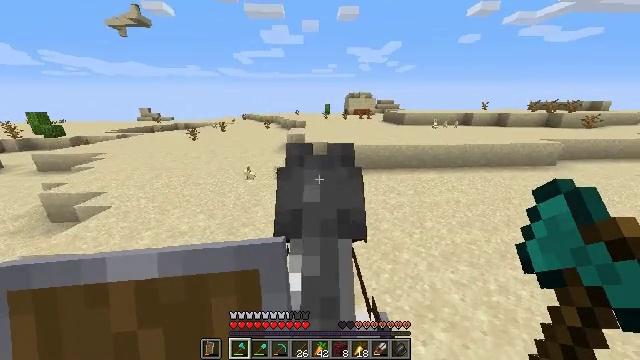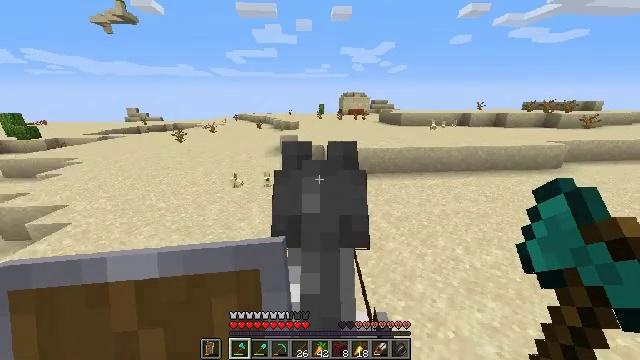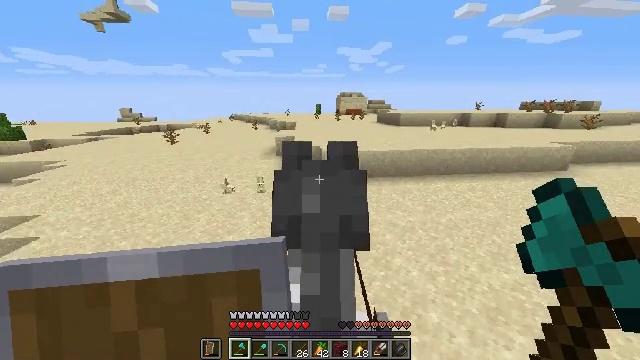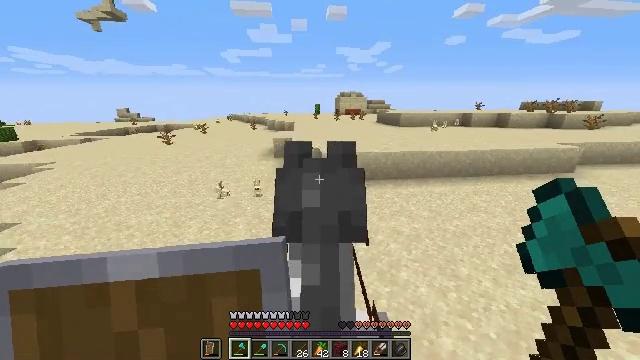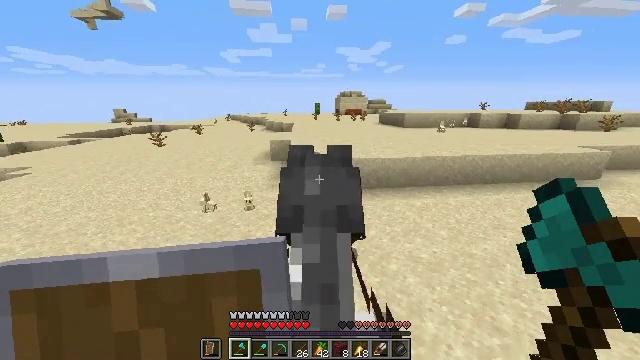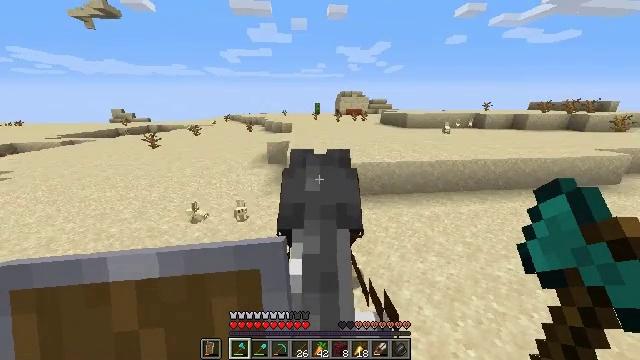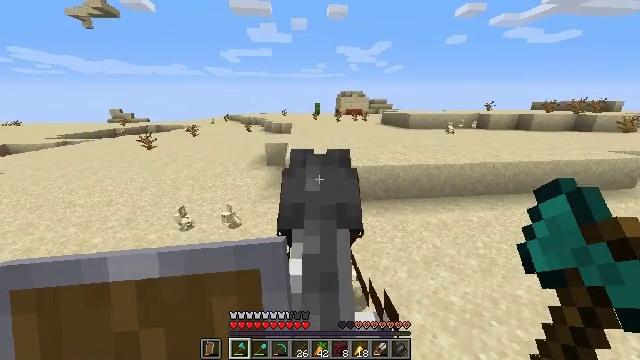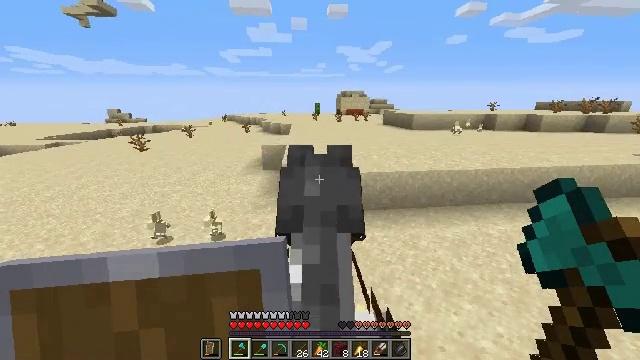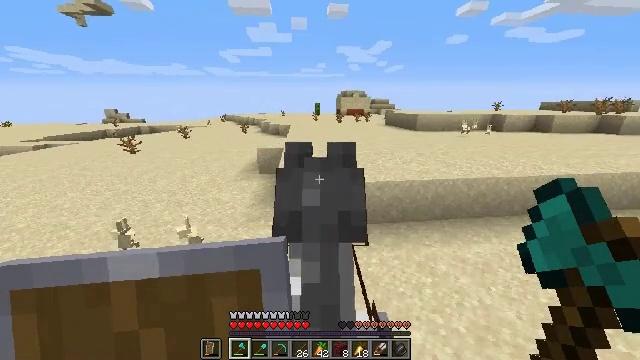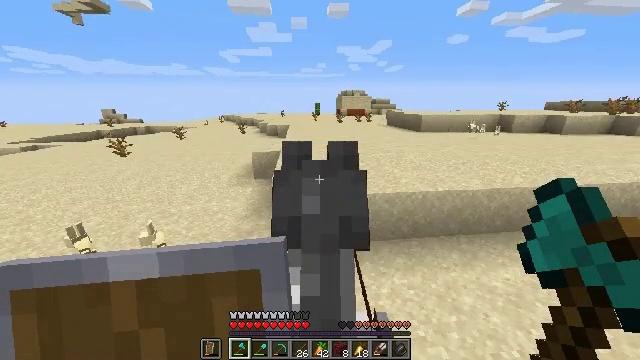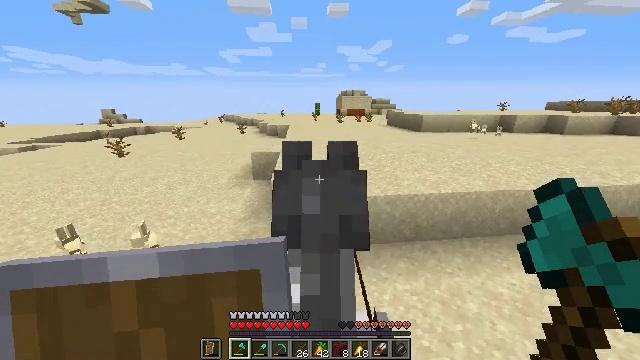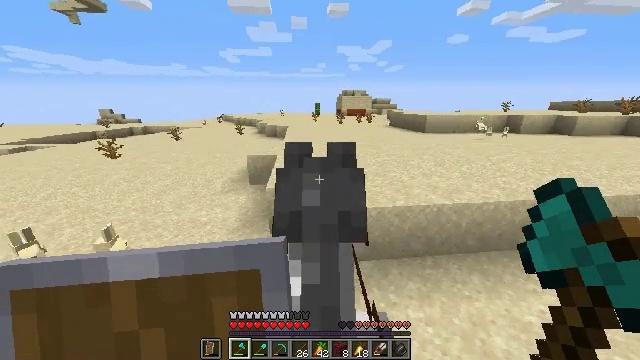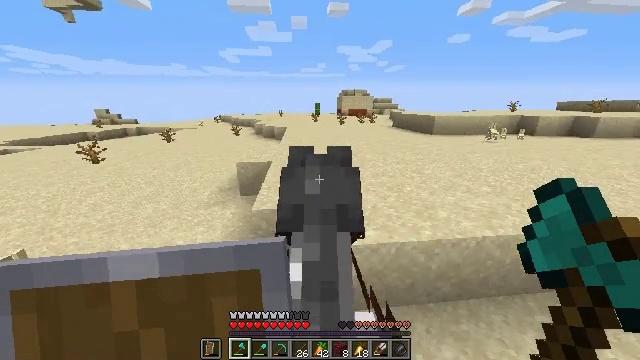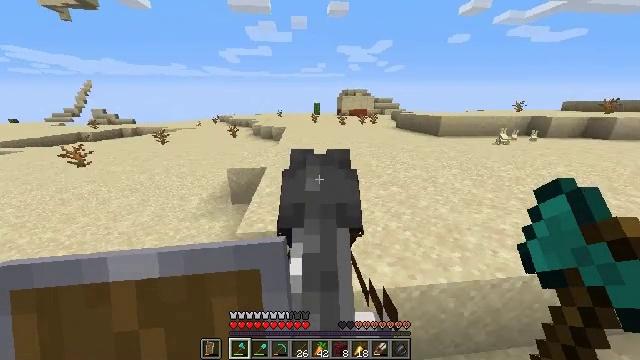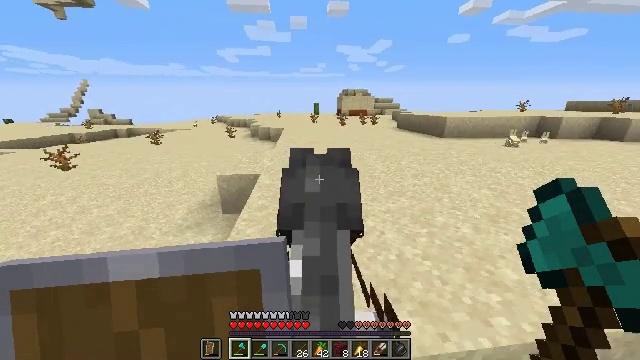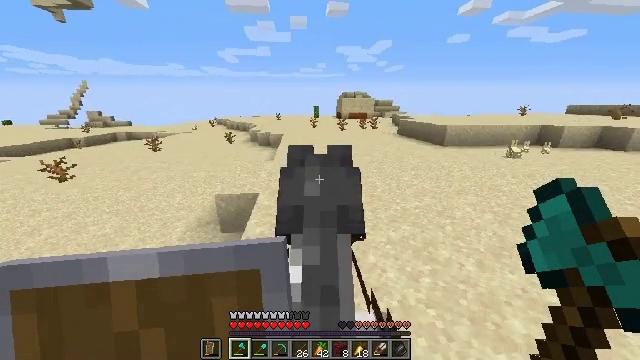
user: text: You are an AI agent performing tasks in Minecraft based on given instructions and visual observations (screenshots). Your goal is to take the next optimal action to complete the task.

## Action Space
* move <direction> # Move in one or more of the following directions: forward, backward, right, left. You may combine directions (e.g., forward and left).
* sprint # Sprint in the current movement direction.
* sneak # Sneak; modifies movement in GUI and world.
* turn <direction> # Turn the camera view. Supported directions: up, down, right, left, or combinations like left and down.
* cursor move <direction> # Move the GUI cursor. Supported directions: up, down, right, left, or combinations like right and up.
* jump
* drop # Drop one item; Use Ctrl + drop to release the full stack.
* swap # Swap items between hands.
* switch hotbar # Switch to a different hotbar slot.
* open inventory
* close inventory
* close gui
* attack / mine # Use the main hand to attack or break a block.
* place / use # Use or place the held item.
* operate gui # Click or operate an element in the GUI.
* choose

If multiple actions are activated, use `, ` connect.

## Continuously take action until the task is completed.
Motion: motion action
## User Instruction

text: Dig up some sand.
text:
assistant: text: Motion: move forward, sprint, turn right
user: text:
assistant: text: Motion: move forward, sprint
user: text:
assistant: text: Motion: move forward, sprint
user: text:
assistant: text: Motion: move forward, sprint
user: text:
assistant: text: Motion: move forward, sprint
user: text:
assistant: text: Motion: move forward, sprint
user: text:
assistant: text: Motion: move forward, sprint
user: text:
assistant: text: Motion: move forward, sprint
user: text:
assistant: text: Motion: move forward, sprint
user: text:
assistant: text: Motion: move forward, sprint
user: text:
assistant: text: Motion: move forward, sprint
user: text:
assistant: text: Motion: move forward, sprint
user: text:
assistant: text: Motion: move forward, sprint
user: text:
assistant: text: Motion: move forward, sprint
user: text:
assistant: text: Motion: move forward, sprint
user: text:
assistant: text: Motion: move forward, sprint
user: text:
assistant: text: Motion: move forward, sprint
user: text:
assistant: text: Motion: move forward, sprint, turn left
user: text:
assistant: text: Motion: move forward, sprint, turn left
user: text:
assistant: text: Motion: move forward, sprint, turn left and up
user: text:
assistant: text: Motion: move forward and move right, sprint
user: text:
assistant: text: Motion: move forward and move right, sprint, turn left and up
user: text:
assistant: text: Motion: move forward and move right, sprint
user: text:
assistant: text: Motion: move forward and move right, sprint, turn up
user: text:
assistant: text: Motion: move forward and move right, sprint, turn up
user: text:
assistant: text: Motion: move forward and move right, sprint
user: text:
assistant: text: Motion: move forward and move right, sprint
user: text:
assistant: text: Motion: move forward and move right, sprint
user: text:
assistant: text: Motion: move forward and move right, sprint
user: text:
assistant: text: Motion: move forward and move right, sprint